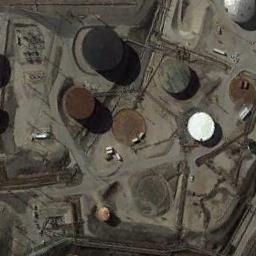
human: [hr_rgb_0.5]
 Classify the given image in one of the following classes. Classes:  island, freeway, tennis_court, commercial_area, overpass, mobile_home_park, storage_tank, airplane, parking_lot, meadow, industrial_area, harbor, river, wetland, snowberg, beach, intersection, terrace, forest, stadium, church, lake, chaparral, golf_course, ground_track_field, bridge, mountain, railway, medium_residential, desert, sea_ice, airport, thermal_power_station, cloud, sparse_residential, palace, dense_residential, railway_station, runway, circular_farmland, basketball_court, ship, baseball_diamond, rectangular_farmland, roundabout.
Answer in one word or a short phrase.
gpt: storage_tank